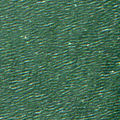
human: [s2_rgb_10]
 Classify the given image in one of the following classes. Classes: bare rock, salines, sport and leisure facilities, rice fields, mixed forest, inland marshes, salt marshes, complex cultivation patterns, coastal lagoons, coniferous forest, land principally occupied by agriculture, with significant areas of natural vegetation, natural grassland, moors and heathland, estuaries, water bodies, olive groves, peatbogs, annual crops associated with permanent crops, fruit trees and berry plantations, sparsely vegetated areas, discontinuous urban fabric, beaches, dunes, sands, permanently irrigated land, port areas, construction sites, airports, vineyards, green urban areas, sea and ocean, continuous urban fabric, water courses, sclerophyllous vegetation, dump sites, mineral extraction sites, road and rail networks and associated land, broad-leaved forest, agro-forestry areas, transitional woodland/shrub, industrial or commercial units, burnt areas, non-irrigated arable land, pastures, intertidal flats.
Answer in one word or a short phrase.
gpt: sea and ocean